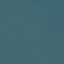
Land use / land cover: SeaLake